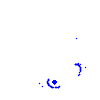
Particle: proton